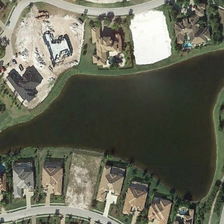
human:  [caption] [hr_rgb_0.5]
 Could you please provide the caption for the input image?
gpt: a pond with many buildings surrounded while some road around residential area .

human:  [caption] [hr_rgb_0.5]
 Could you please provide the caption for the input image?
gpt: a pond with bottle green water while with some spring green plants and some buildings surrounded .

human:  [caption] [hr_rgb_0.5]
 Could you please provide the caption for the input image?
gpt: a irregular diamond pond with bottle green water in the middle .

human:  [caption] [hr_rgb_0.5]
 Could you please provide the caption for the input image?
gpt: a residential area with gray or brown roof while with a pond besides .

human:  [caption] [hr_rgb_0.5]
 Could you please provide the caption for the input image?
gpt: some buildings and green trees are around a irregular pond .